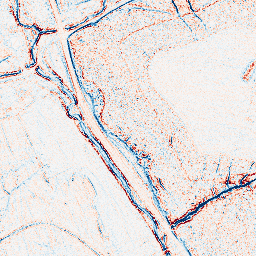
Category: edge_preserving
Decomposition family: bilateral
Decomposition parameters: d: 5
sigma_color: 100
sigma_space: 25
Upsampling method: bicubic
Upsampling parameters: scale: 8
Upsampling scale: 8